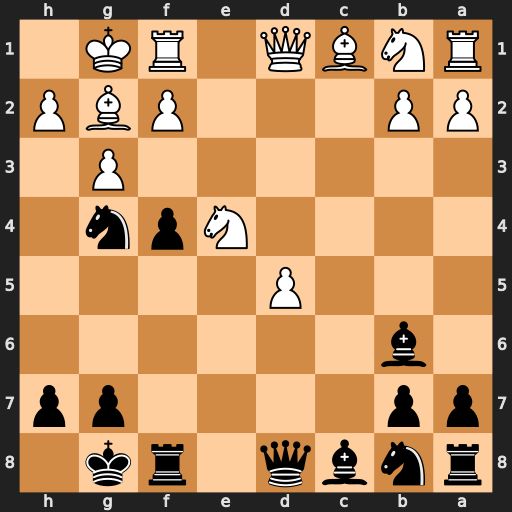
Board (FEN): rnbq1rk1/pp4pp/1b6/3P4/4Npn1/6P1/PP3PBP/RNBQ1RK1
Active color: b
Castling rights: -
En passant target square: -
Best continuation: fxg3 hxg3 Qe8